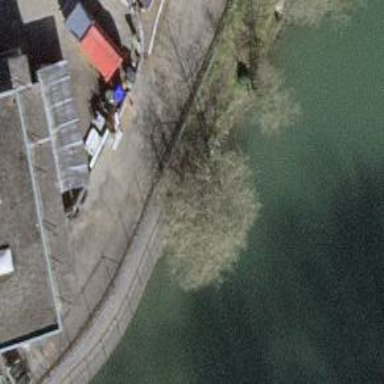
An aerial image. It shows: Fence.